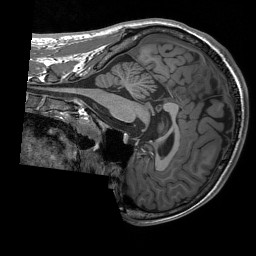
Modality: T1w
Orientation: sagittal
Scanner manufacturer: siemens
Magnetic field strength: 3 T
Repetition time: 1.76 s
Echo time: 0.0022 s